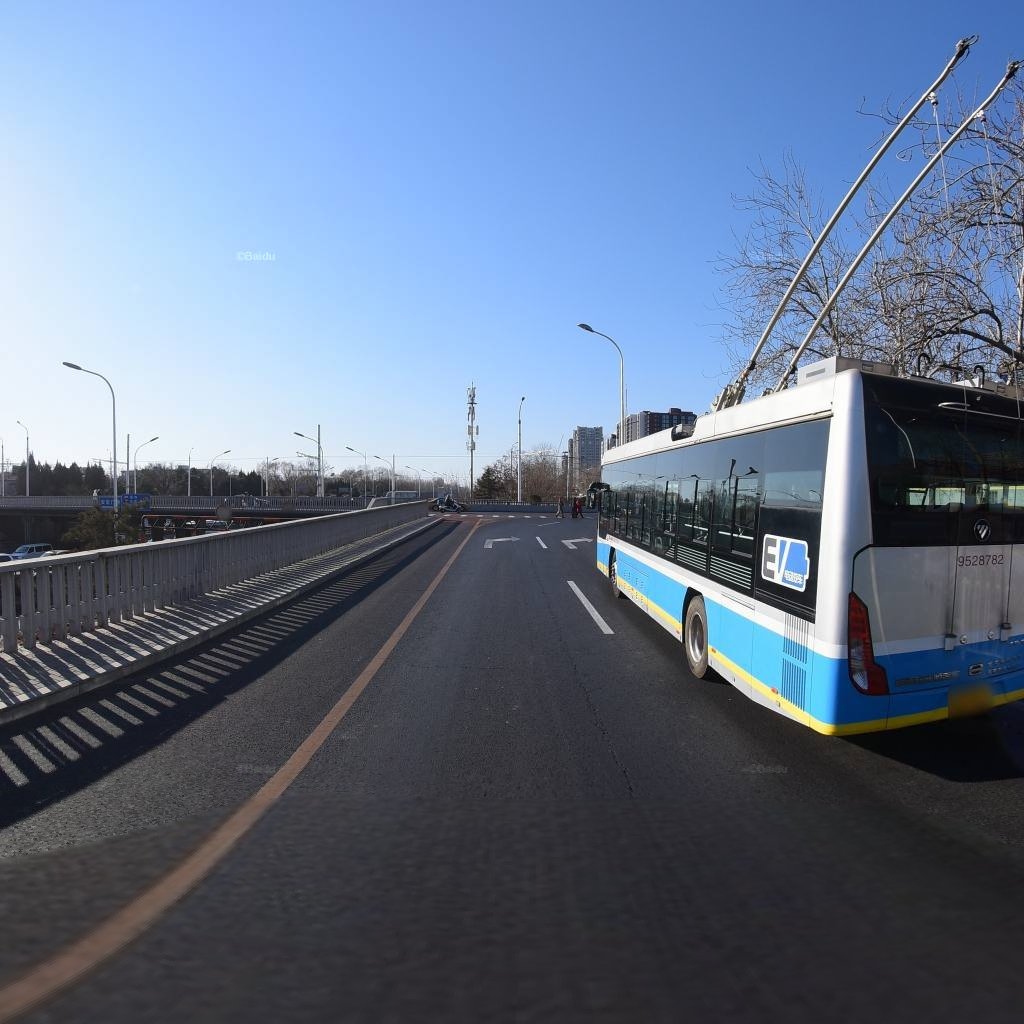
Region: Dongcheng
Road damage annotations: longitudinal crack, transverse crack